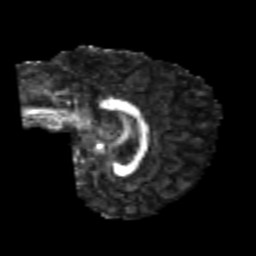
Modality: FA
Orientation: sagittal
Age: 22
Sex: female
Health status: healthy
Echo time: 0.074 s